Question: I have created a list-item 'layout' for 'ListView'.The 'ListView' item has a 'ImageView' which I want to take up full height matching parent but its not using the full height.Also I want Image to be vertically centered .My List-item 'layout' is :
'''
<?xml version="1.0" encoding="utf-8"?>
<RelativeLayout xmlns:android="http://schemas.android.com/apk/res/android"
android:layout_width="match_parent"
android:layout_height="match_parent"
android:background="@color/white"
android:padding="15.0dip" >
<LinearLayout
android:id="@+id/navigationParent"
android:layout_width="50.0dip"
android:layout_height="match_parent"
android:layout_alignParentRight="true"
android:background="@color/blue" >
<ImageView
android:id="@+id/navigationItem"
android:layout_width="wrap_content"
android:layout_height="wrap_content"
android:layout_gravity="center_vertical"
android:src="@drawable/navigation_item" />
</LinearLayout>
<TextView
android:id="@+id/nHeading"
style="@style/listItemHeadingText"
android:layout_toLeftOf="@id/navigationParent"/>
<TextView
android:id="@+id/nOverview"
style="@style/listItemOverviewText"
android:layout_below="@id/nHeading"
android:layout_toLeftOf="@id/navigationParent"/>
</RelativeLayout>
'''
The output I am getting is shown in below image :

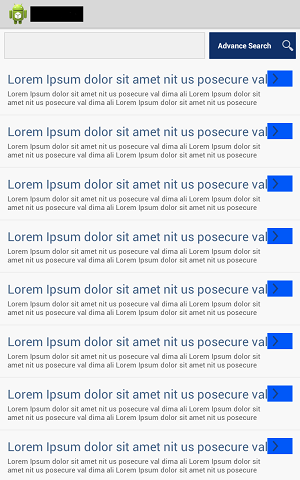
Answer: I changed my xml code and now it's working.
'''
<?xml version="1.0" encoding="utf-8"?>
<RelativeLayout xmlns:android="http://schemas.android.com/apk/res/android"
android:layout_width="match_parent"
android:layout_height="wrap_content"
android:background="@color/white"
android:padding="15.0dip" >
<LinearLayout
android:layout_width="wrap_content"
android:layout_height="wrap_content"
android:layout_toLeftOf="@+id/navigationItem"
android:orientation="vertical" >
<TextView
android:id="@+id/nHeading"
style="@style/listItemHeadingText" />
<TextView
android:id="@+id/nOverview"
style="@style/listItemOverviewText" />
</LinearLayout>
<ImageView
android:id="@+id/navigationItem"
android:layout_width="wrap_content"
android:layout_height="wrap_content"
android:layout_alignParentRight="true"
android:scaleType="center"
android:layout_centerVertical="true"
android:src="@drawable/navigation_item" />
</RelativeLayout>
'''